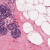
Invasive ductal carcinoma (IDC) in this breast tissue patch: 0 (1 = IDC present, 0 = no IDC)